Question: I am wondering how I can add the count value to the histogram graph which is plotted by 'qplot'?
'''
qplot(cluster_name$km.out1.cluster, geom="histogram",binwidth = 0.5,
main = "Histogram for clusters Number", xlab = "cluster number", fill=I("blue")) +
theme(plot.title = element_text(hjust = 0.5))
'''
I tried to add
'''
+ stat_bin(aes(y=..count..,label=..count..), geom="text", vjust=-.5, binwidth = 0.5)
'''
however, this command will add a bunch of zeros on the x axis which is not what I want. I tried to remove 'label' but got an error message. Please see picture of the result, below:

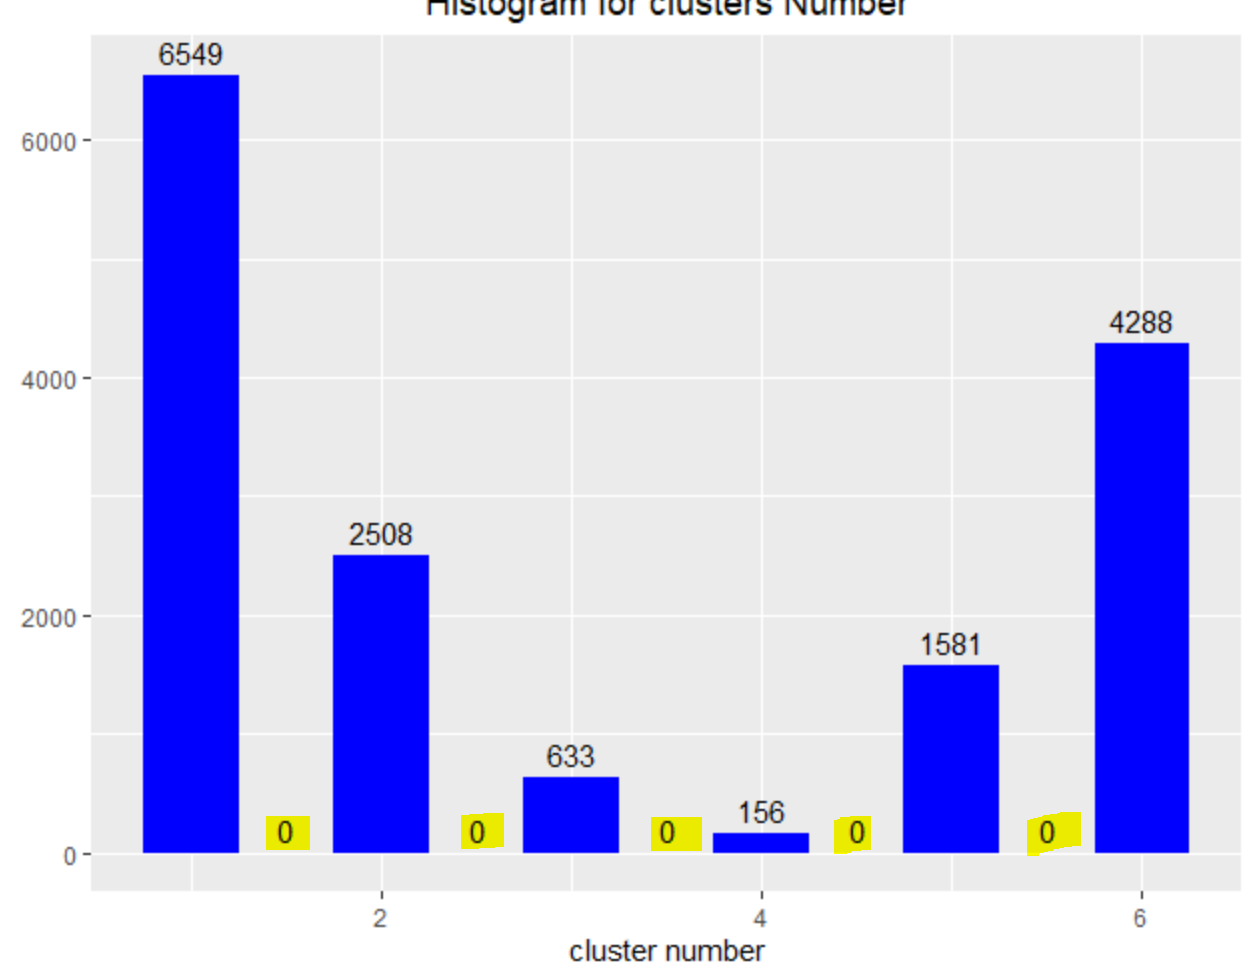
Answer: To prevent zero counts being labelled you can add an 'ifelse' statement to 'stat_bin' or 'geom_text' which sets the label to an empty string for zero counts.
Using 'mtcars' as example data try this:
'''
library(ggplot2)
qplot(mtcars$mpg, geom="histogram",binwidth = 0.5,
main = "Histogram for clusters Number", xlab = "cluster number", fill=I("blue")) +
theme(plot.title = element_text(hjust = 0.5)) +
stat_bin(aes(y=..count..,label = ifelse(..count.. > 0, ..count.., "")), geom="text", vjust=-.5, binwidth = 0.5)
'''